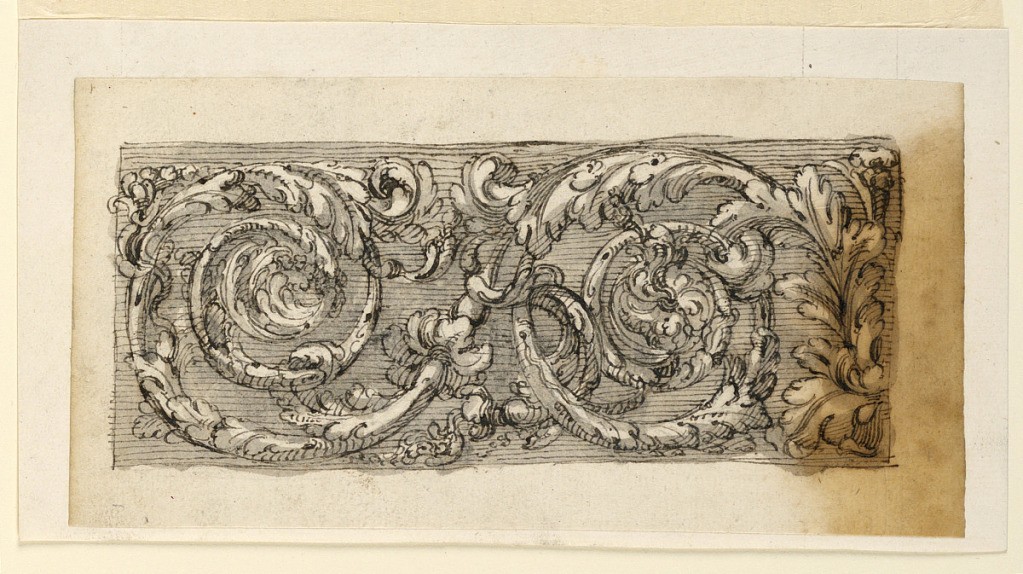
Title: Drawing
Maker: Leonardo Scaglia, Italian, 1640 – 1650
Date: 1620-1630
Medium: Pen, ink, brush, grey water color. Paper
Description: Horizontal rectangle. At left an acanthus scroll with two spirals, springing from a plant, at right.